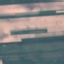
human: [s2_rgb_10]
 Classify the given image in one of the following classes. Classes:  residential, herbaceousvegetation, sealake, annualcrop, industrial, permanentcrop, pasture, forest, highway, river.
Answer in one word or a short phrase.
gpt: AnnualCrop